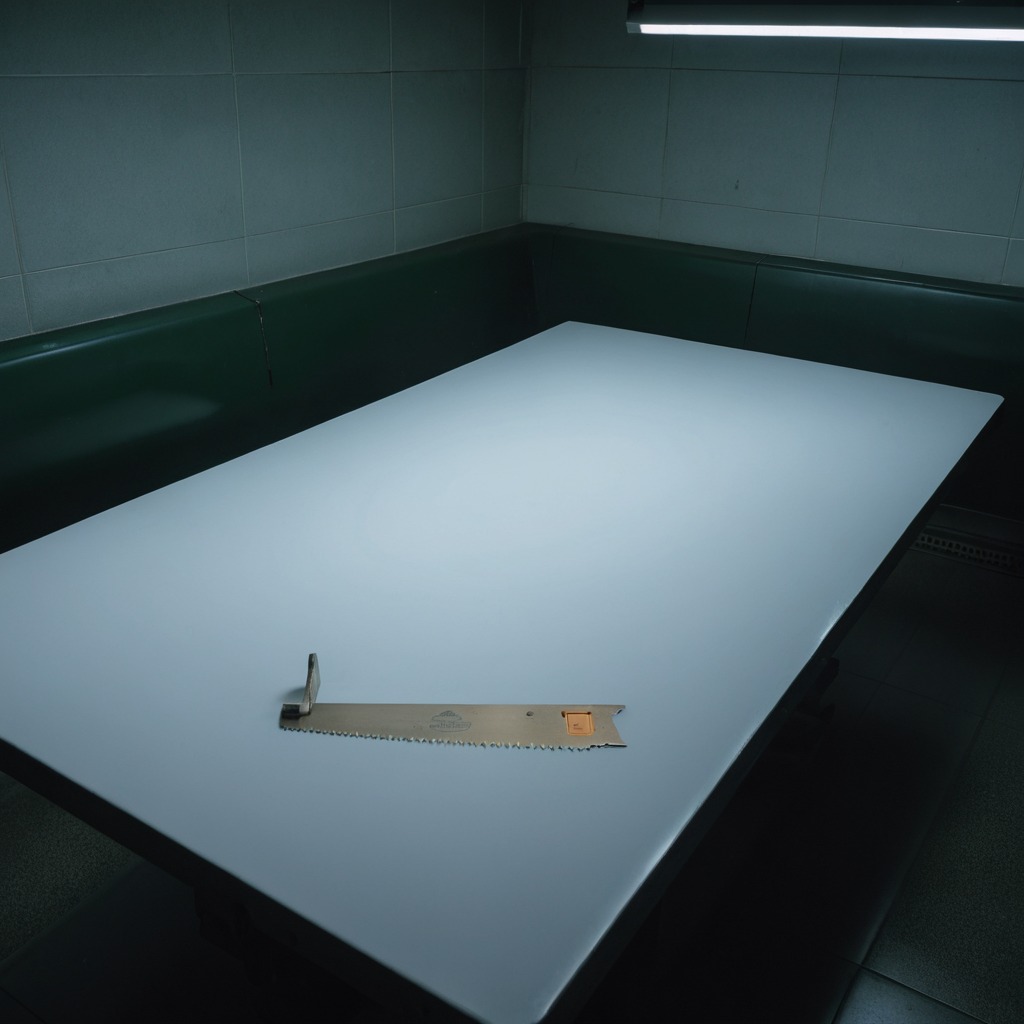
A metal saw is lying on the table.